Question: I want to insert small pictures, like arrow icons for example, into certain positions of contents of a 'TextView'.
The photo below depicts exactly what I want:

Obviously, the most naive solution is to use multiple 'TextView' on either side of the small 'ImageView' objects. But this approach is not scalable.
I am curious to learn if someone has overcome this problem with some simple yet smart trick.
(Maybe with help from HTML or an external library)
Any efficient solution is much appreciated.
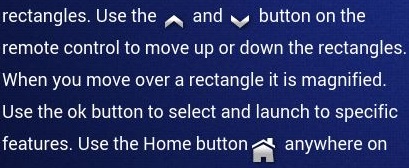
Answer: You can create SpannableString and add any object to your string
'''
TextView textView = (TextView) findViewById(R.id.textView);
ImageSpan imageSpan = new ImageSpan(this, R.drawable.ic_launcher);
SpannableString spannableString = new SpannableString(textView.getText());
int start = 3;
int end = 4;
int flag = 0;
spannableString.setSpan(imageSpan, start, end, flag);
textView.setText(spannableString);
'''